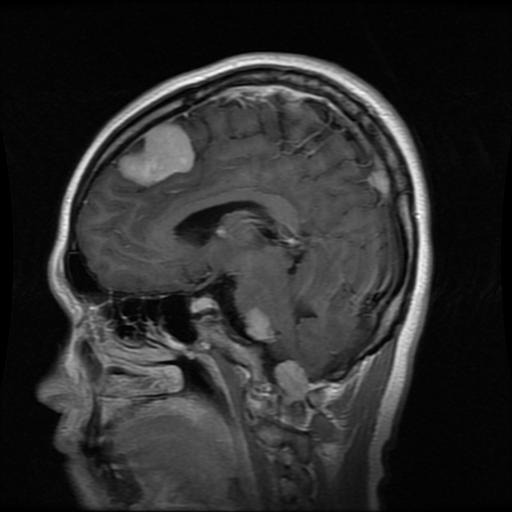
Label: meningioma